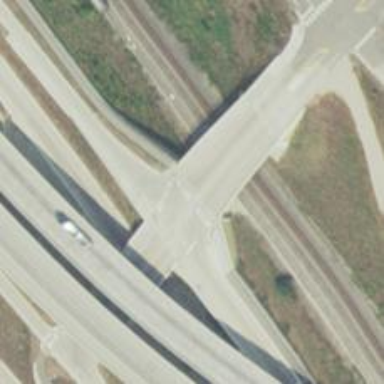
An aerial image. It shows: Asphalt cycleway with marked crossing.